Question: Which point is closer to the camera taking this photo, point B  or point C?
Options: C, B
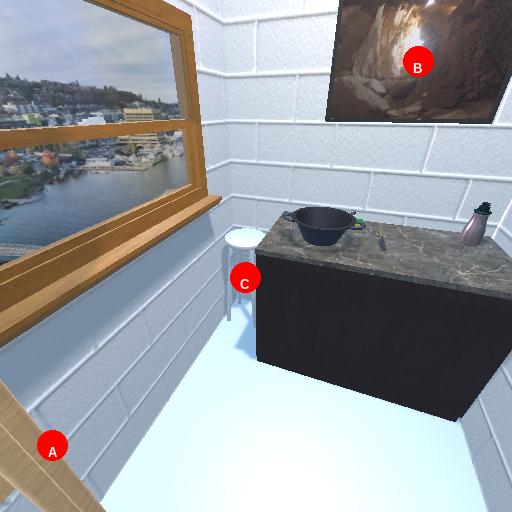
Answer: C